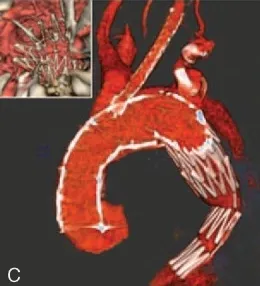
Final volume rendering of the aorta. CT = computed tomography.
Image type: radiology (ct)